Question: I have 3 mysql database tables called "Invoice","Selling","Invoice".ER diagram is as following. This is a simple database for billing application.

Invoice table keeps data about the invoice and Selling table keeps the items which are bought for the particular invoice. Item table keeps details about the each item.when the purchasing is done, the invoice is issued. This is how I save to database using Hibernate.Hsession is which my Sessionfactory is in and returns a session.'Date invoiceD = invoice.invoiceDate.getDate();' returns the invoice date successfully.
'''
public boolean saveInvoice() {
try {
Session session = HSession.getSession();
Transaction transaction = session.beginTransaction();
Date invoiceD = invoice.invoiceDate.getDate();
Entity.Invoice inv = new Entity.Invoice();
final int invcNo = this.invoiceNo;
inv.setInvNo(invcNo);
inv.setDateInv(invoiceD);
inv.setValue(totalValue);
inv.setInvDisc(discountAmount);
inv.setInvNetvalue(netValue);
inv.setInvPaid(paid);
Set<Selling> sellings = new HashSet<Selling>();
Iterator iterator = purchasingList.iterator();
while (iterator.hasNext()) {
Item item = (Item) iterator.next();
Selling sel = new Selling();
SellingId sId = new SellingId();
sId.setInvoiceInvNo(invcNo);
sId.setItemItemid(item.getItemid());
System.out.println("Selling .." + item.getItemid());
sel.setId(sId);
sel.setSellQty(item.getQty());
sel.setSoldPrice(item.getSellingPrice());
sel.setInvoice(inv);
sel.setItem(item);
sellings.add(sel);
}
inv.setSellings(sellings);
session.save(inv);
transaction.commit();
session.close();
return true;
} catch (Exception e) {
e.printStackTrace();
return false;
}
}
'''
only the invoice data saved but not selling details which are set to invoice 'inv.setSellings(sellings);' (Invoice table has one to may relationship and all purchasing items objects are added to 'Set' and then that set is added to invoice object.)
But when I save the Invoice and sellings both are saved successfully.(saving invoice details in one session, comit its transaction, then again items are saved in another seperate session).(Hibernate mapping and creating entities were done with Netbeans IDE)
Please any one tell my where & what the problem is and where should I check. Also let me know how to see the hibernate sql execution in netbeans IDE.
Parent Invoice mapping;
'''
<?xml version="1.0"?>
<!DOCTYPE hibernate-mapping PUBLIC "-//Hibernate/Hibernate Mapping DTD 3.0//EN"
"http://hibernate.sourceforge.net/hibernate-mapping-3.0.dtd">
<!-- Generated Sep 18, 2011 5:03:10 PM by Hibernate Tools 3.2.1.GA -->
<hibernate-mapping>
<class name="Entity.Invoice" table="invoice" catalog="ssm">
<id name="invNo" type="java.lang.Integer">
<column name="inv_no" />
<generator class="identity" />
</id>
<many-to-one name="customer" class="Entity.Customer" fetch="select">
<column name="Customer_cust_id" />
</many-to-one>
<property name="dateInv" type="date">
<column name="date_inv" length="0" not-null="true" />
</property>
<property name="value" type="double">
<column name="value" precision="22" scale="0" not-null="true" />
</property>
<property name="invDisc" type="java.lang.Double">
<column name="inv_disc" precision="22" scale="0" />
</property>
<property name="invNetvalue" type="double">
<column name="inv_netvalue" precision="22" scale="0" not-null="true" />
</property>
<property name="invPaid" type="double">
<column name="inv_paid" precision="22" scale="0" not-null="true" />
</property>
<set name="cheqIncomes" inverse="true">
<key>
<column name="Invoice_inv_no" not-null="true" />
</key>
<one-to-many class="Entity.CheqIncome" />
</set>
<set name="sellings" inverse="true">
<key>
<column name="Invoice_inv_no" not-null="true" />
</key>
<one-to-many class="Entity.Selling" />
</set>
<set name="receipts" inverse="true">
<key>
<column name="Invoice_inv_no" not-null="true" />
</key>
<one-to-many class="Entity.Receipt" />
</set>
</class>
</hibernate-mapping>
'''
child entity; Selling
'''
<?xml version="1.0"?>
<!DOCTYPE hibernate-mapping PUBLIC "-//Hibernate/Hibernate Mapping DTD 3.0//EN"
"http://hibernate.sourceforge.net/hibernate-mapping-3.0.dtd">
<!-- Generated Sep 18, 2011 5:03:10 PM by Hibernate Tools 3.2.1.GA -->
<hibernate-mapping>
<class name="Entity.Selling" table="selling" catalog="ssm">
<composite-id name="id" class="Entity.SellingId">
<key-property name="invoiceInvNo" type="int">
<column name="Invoice_inv_no" />
</key-property>
<key-property name="itemItemid" type="string">
<column name="Item_itemid" length="12" />
</key-property>
</composite-id>
<many-to-one name="invoice" class="Entity.Invoice" update="false" insert="false" fetch="select">
<column name="Invoice_inv_no" not-null="true" />
</many-to-one>
<many-to-one name="item" class="Entity.Item" update="false" insert="false" fetch="select">
<column name="Item_itemid" length="12" not-null="true" />
</many-to-one>
<property name="sellQty" type="int">
<column name="sell_qty" not-null="true" />
</property>
<property name="soldPrice" type="double">
<column name="sold_price" precision="22" scale="0" not-null="true" />
</property>
</class>
</hibernate-mapping>
'''
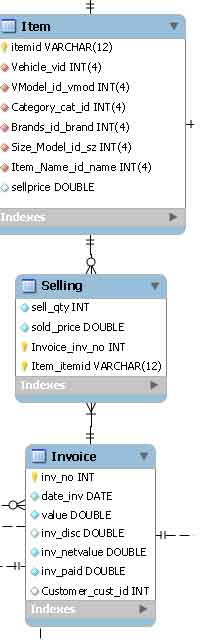
Answer: Check your mapping for Entity as pointed out by RichW above. Add cascade="all" to Set definition.
'''
<set name="sellings" inverse="true" cascade="all">
<key>
<column name="Invoice_inv_no" not-null="true" />
</key>
<one-to-many class="Entity.Selling" />
</set>
'''